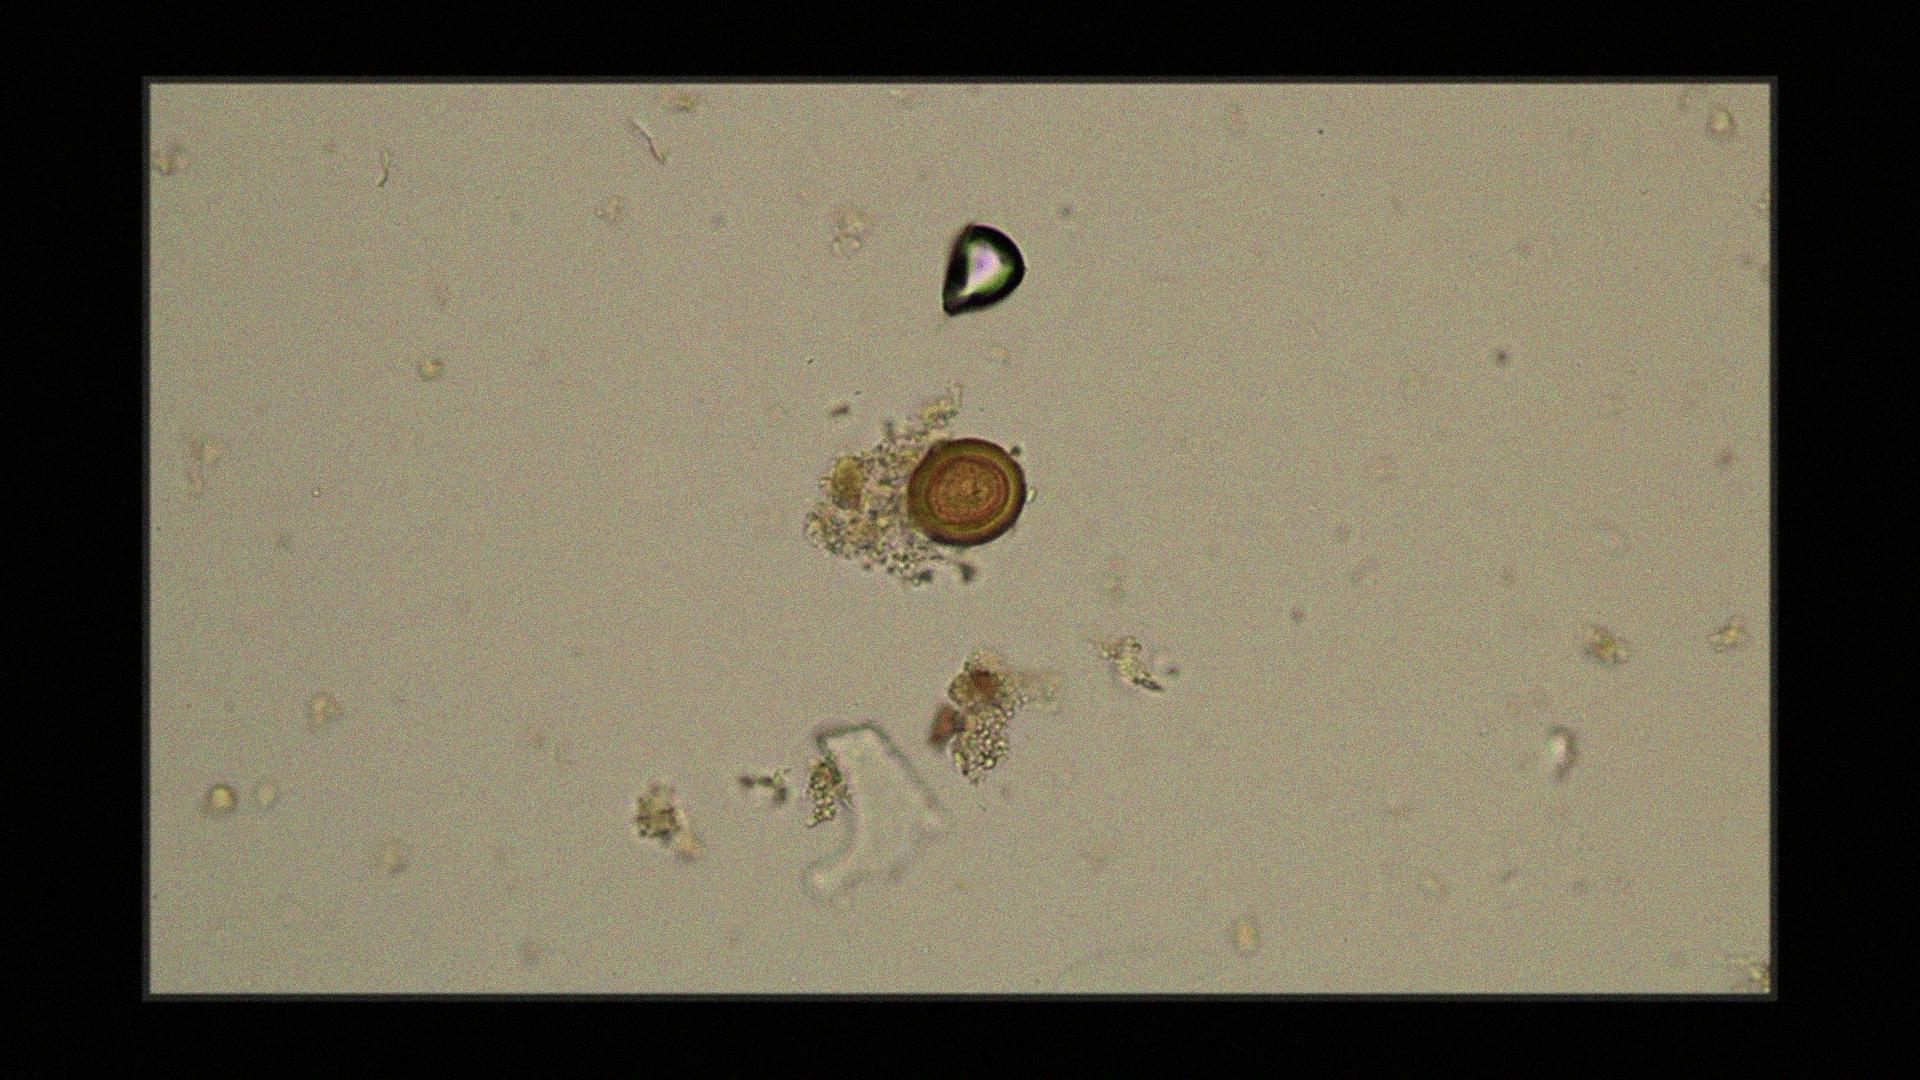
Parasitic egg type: Taenia spp. egg